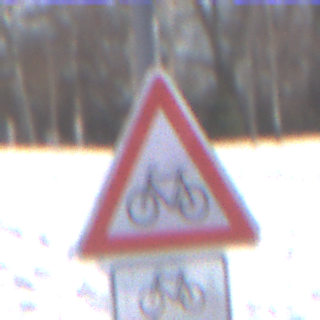
Verkehrszeichen: RadverkehrRechts
Zusatzzeichen unten: RichtungsangabeDurchPfeile9
Umgebung: Outdoor, Nature
Tageszeit: MorningAfternoon
Wetter: PartlyCloudy
Licht: Natural
Jahreszeit: Winter
Kontrast: HighContrast